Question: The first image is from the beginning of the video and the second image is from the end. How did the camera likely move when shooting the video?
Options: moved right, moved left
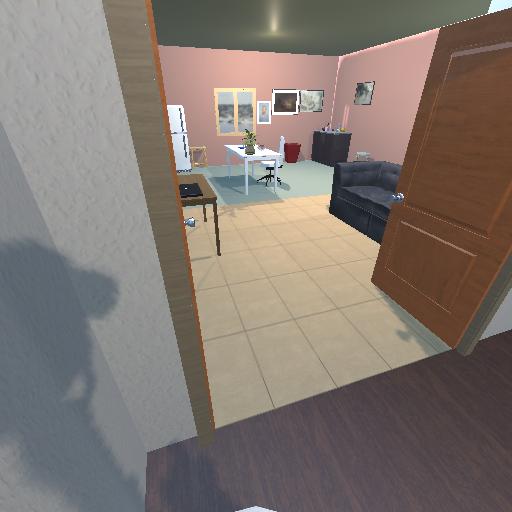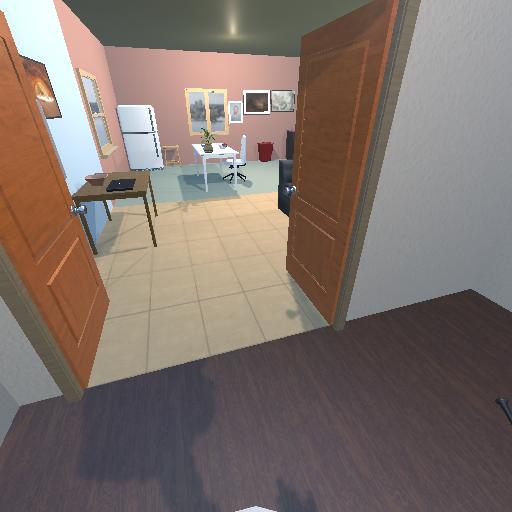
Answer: moved right